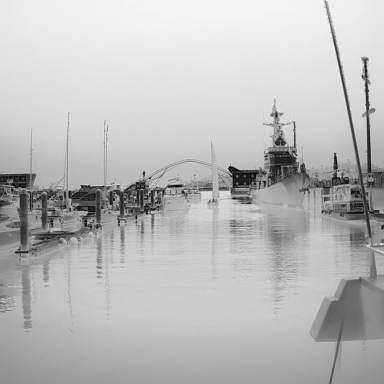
There are nine objects shown in the infrared image, including a warship, a container_ship, four sailboats, and three canoes.